Current action and preconditions to check: trajectory_clear

Your task: For each precondition in the list above, predict whether it will hold at this action.

Consider the current scene as observed from the mobile robot's camera, and analyze the predicted future states of all dynamic agents (e.g., people, animals, vehicles, or any moving entities) within the NEXT SECOND.

IMPORTANT: Only answer "very likely" if you are absolutely certain—based on strong, clear evidence—that a dynamic agent will violate the precondition in the predicted future state. Do NOT answer "very likely" for unlikely, ambiguous, or low-probability risks.

Ask yourself for each precondition: Is there a high probability, with clear and convincing evidence, that the predicted future states of any dynamic agent will interfere with the predicted future state of the currently executing action within the NEXT SECOND, causing that precondition to fail?

Assess the risk level based on these predictions. Use "likely" or "very likely" if motions create a clear risk of interference.

Use "neutral" or "improbable" if agents are nearby but their predicted paths are clearly diverging or non-conflicting.

Failure Risk Categories: "very improbable", "improbable", "neutral", "likely", "very likely"

Answer Format: Output ONLY the probability_of_failure value from these categories: "very improbable", "improbable", "neutral", "likely", "very likely"

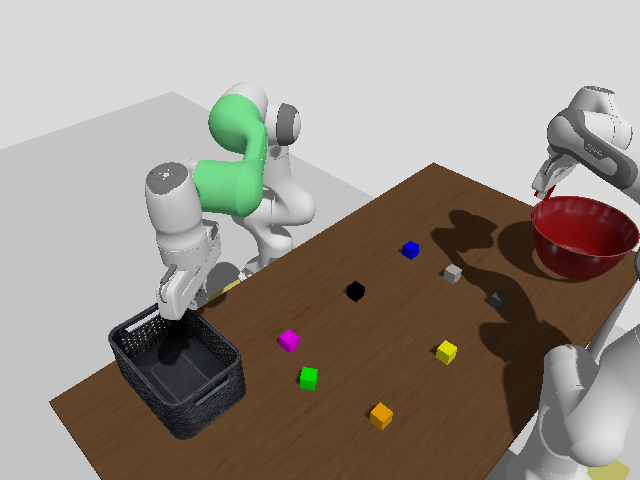

Answer: very improbable